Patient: sex M, age 26
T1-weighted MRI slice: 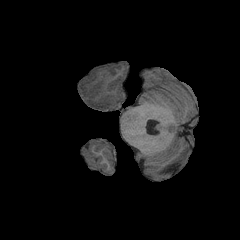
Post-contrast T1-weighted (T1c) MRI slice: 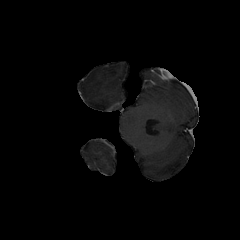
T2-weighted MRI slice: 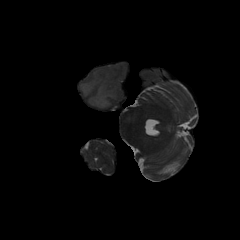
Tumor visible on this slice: yes
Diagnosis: Astrocytoma, IDH-mutant
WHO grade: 3